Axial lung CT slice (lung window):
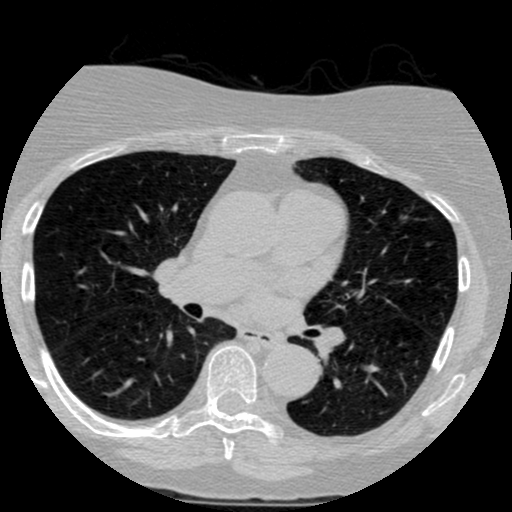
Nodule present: no